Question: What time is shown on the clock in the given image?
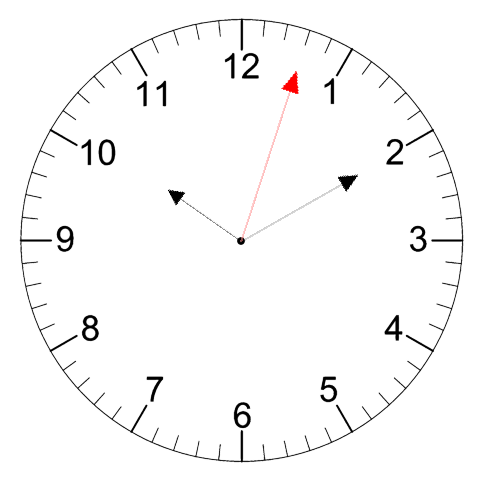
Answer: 10:10:03